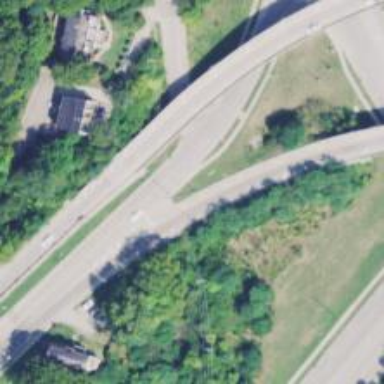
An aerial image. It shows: Trunk link highway.